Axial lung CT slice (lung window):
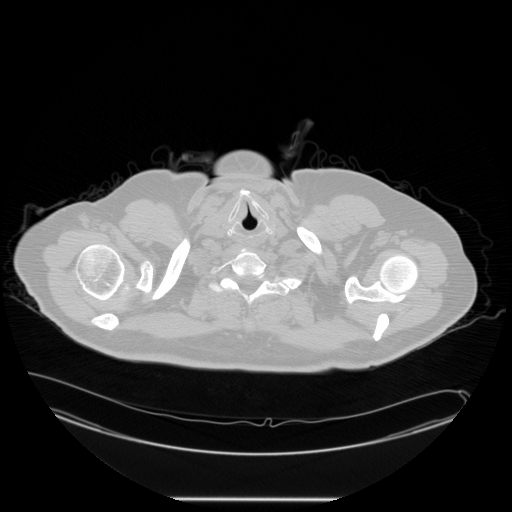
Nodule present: no